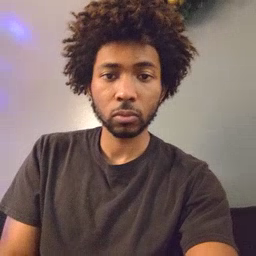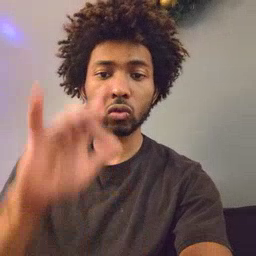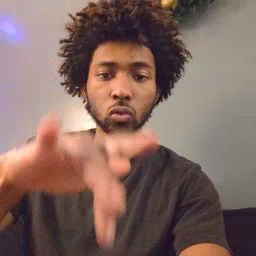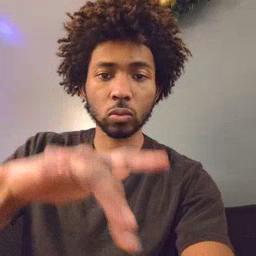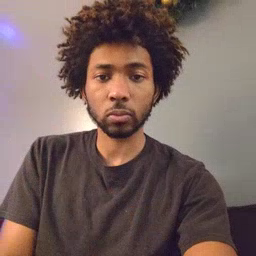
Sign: touch